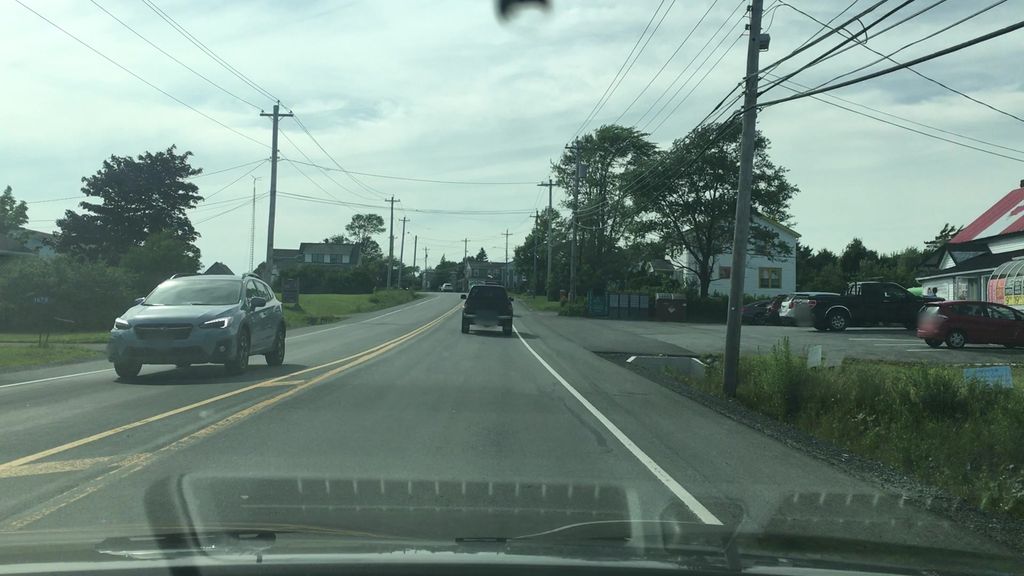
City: halifax